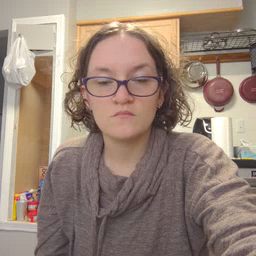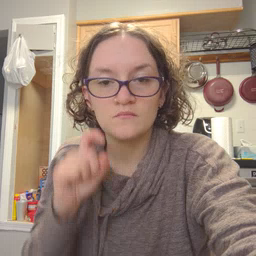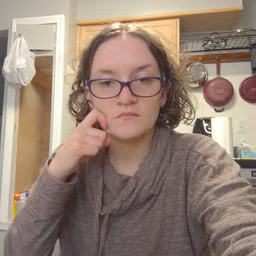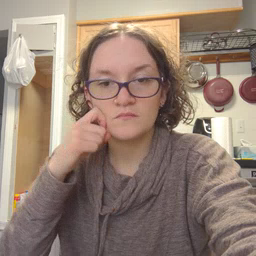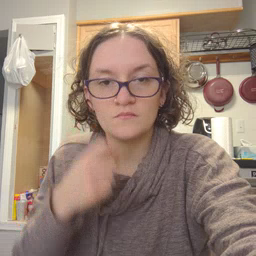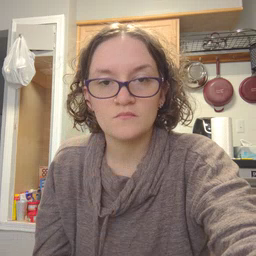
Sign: apple